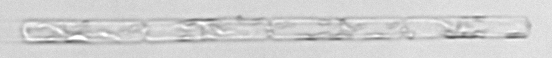
Label: Dactyliosolen_fragilissimus